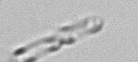
Label: Cerataulina_pelagica